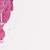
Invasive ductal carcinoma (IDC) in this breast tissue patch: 0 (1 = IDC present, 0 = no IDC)